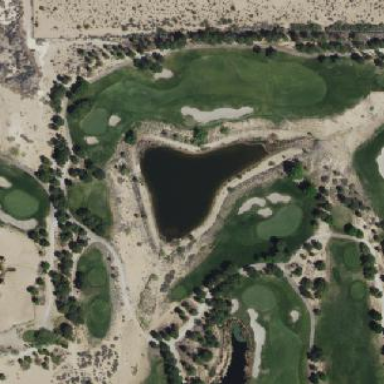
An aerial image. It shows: Scenic view of water hazard on golf course. The natural water feature adds beauty to the landscape.